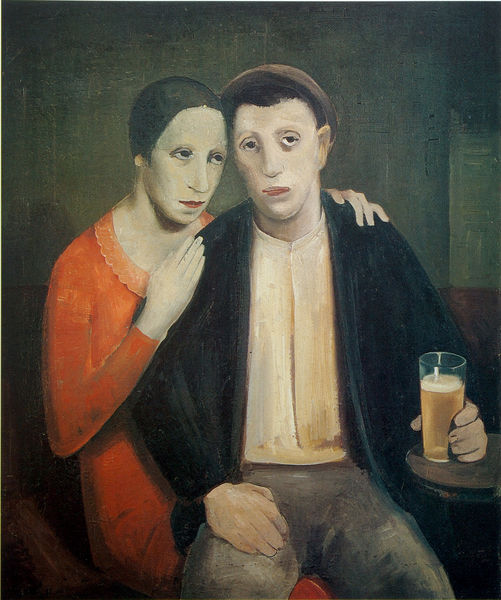
Titel: Mutter mit behindertem Sohn
Künstler: Max Rauh
Standort: Süddeutschland
Institution: Privatbesitz
Schlagwörter: hand, mann, grün, sitzen, finger, frau, frisur, getränk, glas, grau, haar, hell, hut, kleid, mund, nase, ohr, orange, schwarz, tisch, weiss, blick, rot, alkohol, hemd, hose, jacke, kappe, kneipe, lokal, mütze, trinken, wand, wirtschaft, augen, blass, gesicht, kragen, trauer, hände, portrait, porträt, sitzend, paar, lippen, ohren, traurig, sofa, umarmung, oliv, schaum, wein, münder, nasen, sitzende, melancholie, couch, schoß, jackett, umarmen, doppelporträt, clown, zirkus, bier, dunkler hintergrund, liebespaar, müde, trunkenheit, schauspieler, armut, sohn, sorge, mütter, zwanziger, schwarze jacke, trösten, glass, voll, weisses hemd, sachlichkeit, rotes kleid, bierglas, clowns, apfelsaft, bistro, dunkler hintergrunf, graue hose, helles hemd, rotes, rotes sofa, zusammen, zwanziger jahre